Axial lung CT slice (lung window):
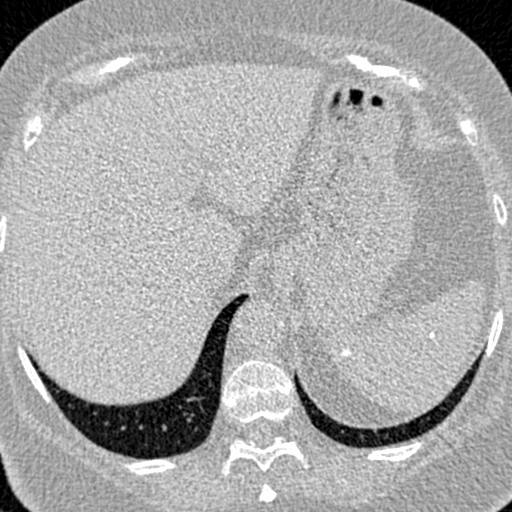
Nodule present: no